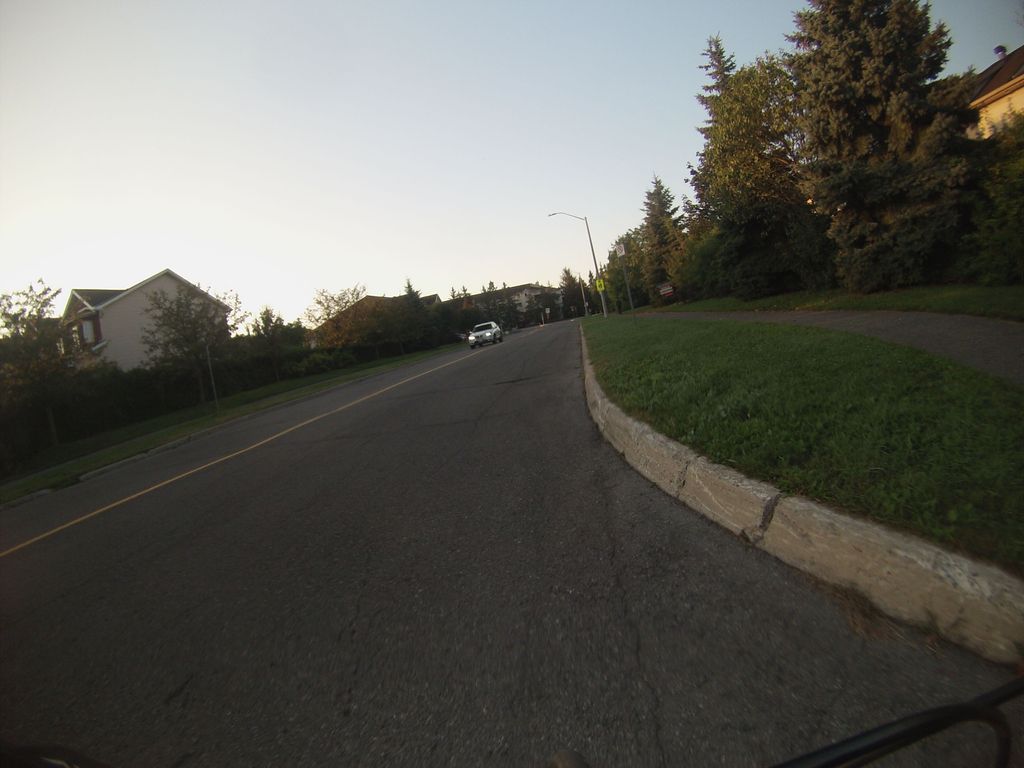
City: ottawa-gatineau